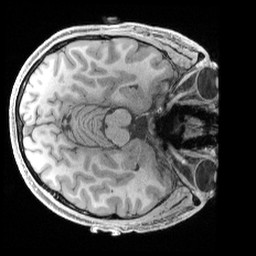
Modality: T1w
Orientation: axial
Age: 27
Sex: male
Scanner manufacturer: siemens
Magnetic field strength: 3 T
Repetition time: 2.4 s
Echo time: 0.00241 s